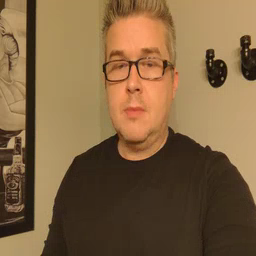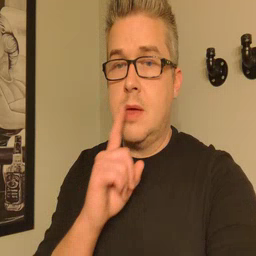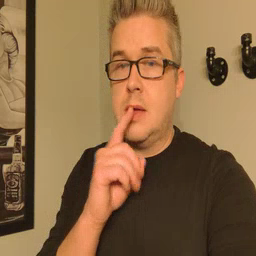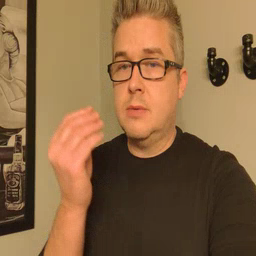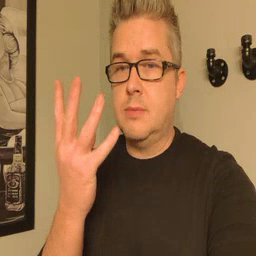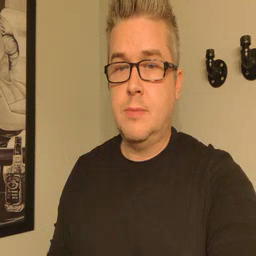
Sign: lamp